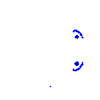
Particle: electron